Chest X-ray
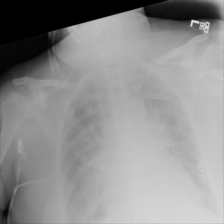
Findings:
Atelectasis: negative
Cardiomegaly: negative
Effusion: negative
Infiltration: positive
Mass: negative
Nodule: negative
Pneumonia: negative
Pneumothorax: negative
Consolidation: negative
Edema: positive
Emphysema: negative
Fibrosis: negative
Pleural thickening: negative
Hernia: negative